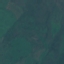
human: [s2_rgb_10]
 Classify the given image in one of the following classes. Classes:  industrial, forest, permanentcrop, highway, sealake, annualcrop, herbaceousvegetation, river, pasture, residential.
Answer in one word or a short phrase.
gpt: Pasture